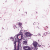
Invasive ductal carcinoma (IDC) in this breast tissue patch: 0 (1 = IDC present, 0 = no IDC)